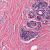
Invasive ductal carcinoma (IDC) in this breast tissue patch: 0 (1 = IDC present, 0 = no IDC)